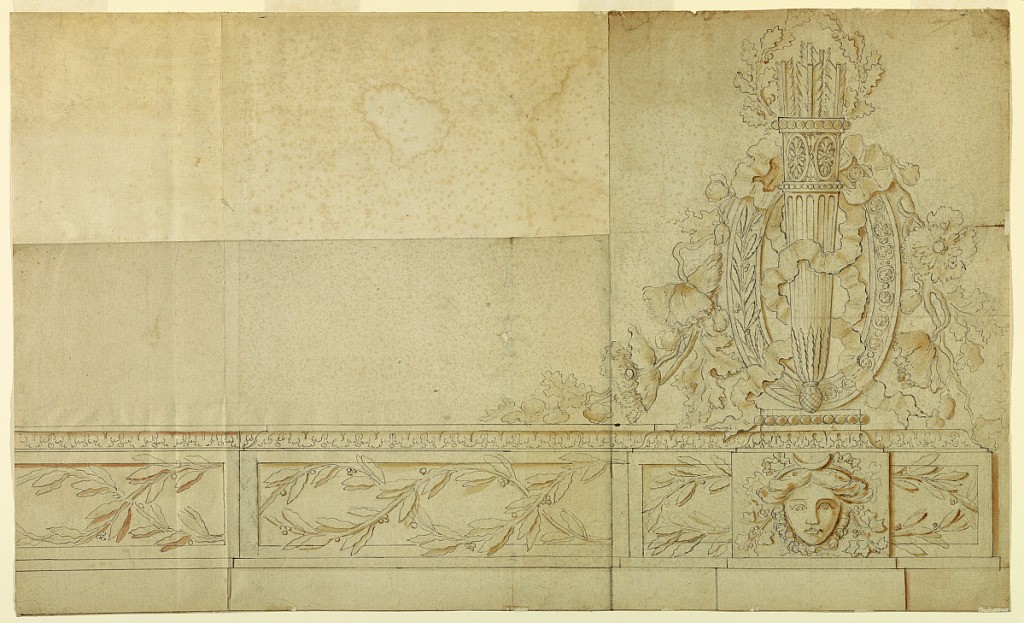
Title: Design for a Panel
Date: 1785
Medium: Pen and dark ink, brush and sepia wash, graphite on paper
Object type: Drawing
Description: Panels of a dado with intertwined waved laurel boughs. A pedestal projects at right showing a female mask crowned with a coronet with a crescent and supporting a filled quiver which is topped by an oak wreath and stands before an oval frame from which the waved ribbons of a bow-knot and flower boughs drag.